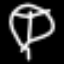
Label: leaf